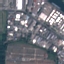
Land use / land cover class: Industrial